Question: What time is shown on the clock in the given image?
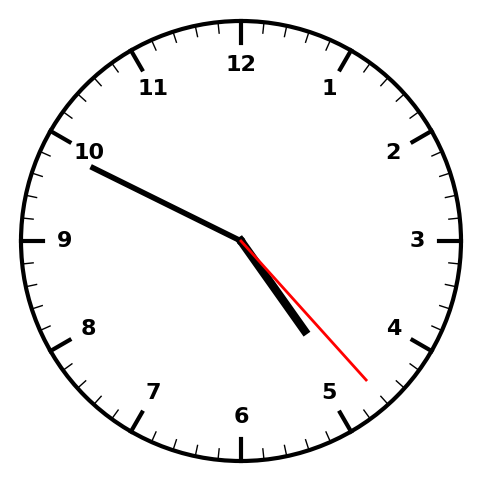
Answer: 04:49:23